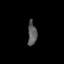
Tissue: lung
Cell type: Myeloid cells
Senescence score: 0.2242
Nuclear area (px): 213
Mean DAPI intensity: 89.765